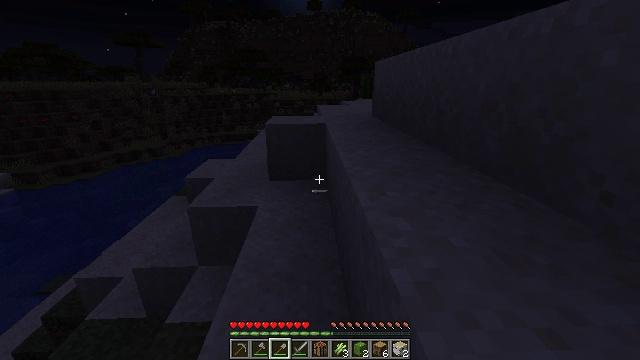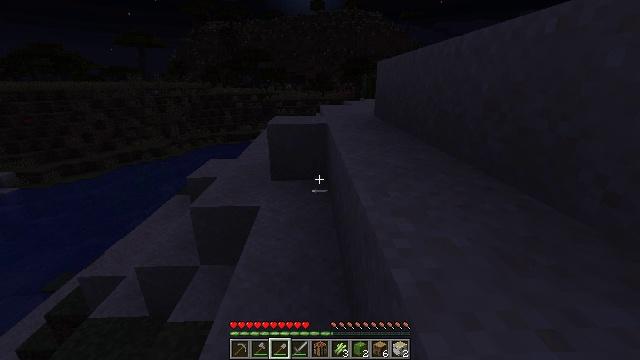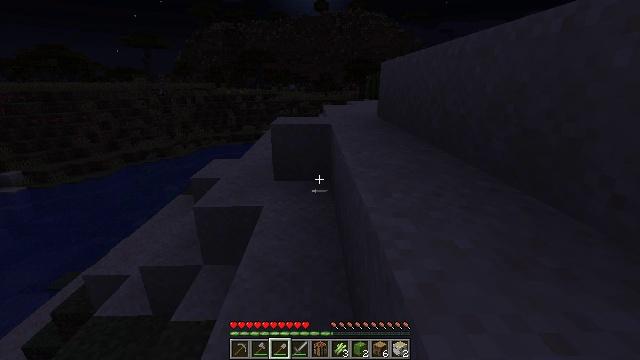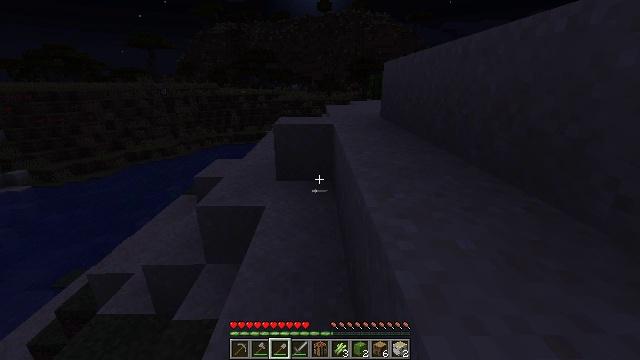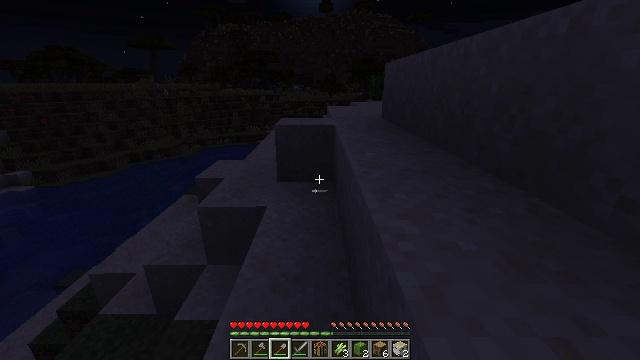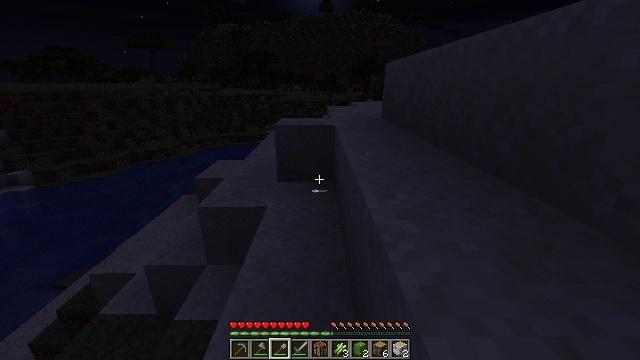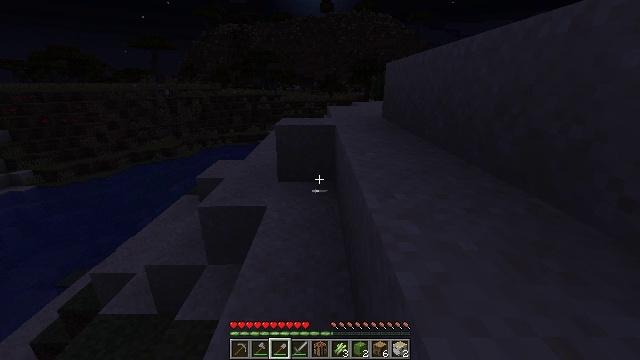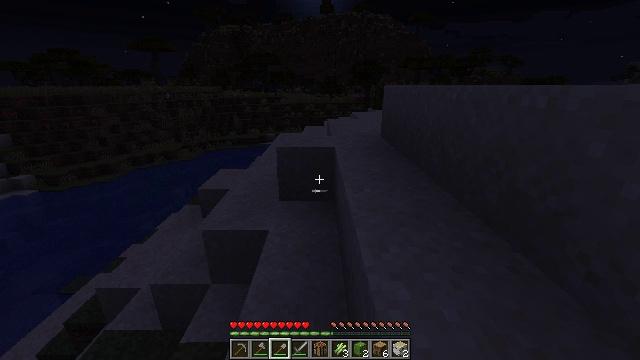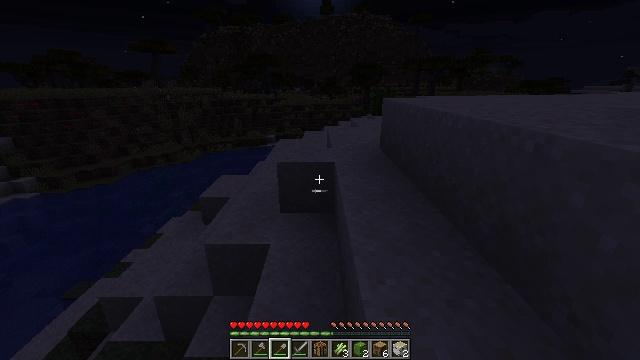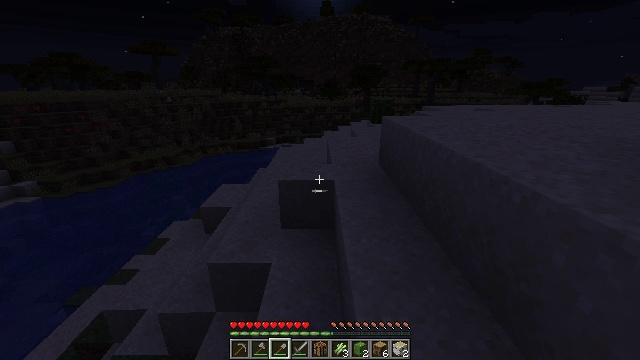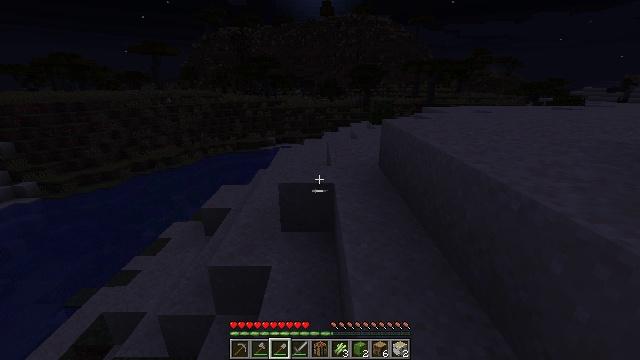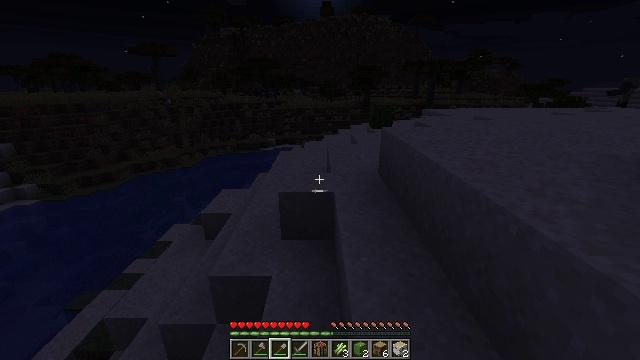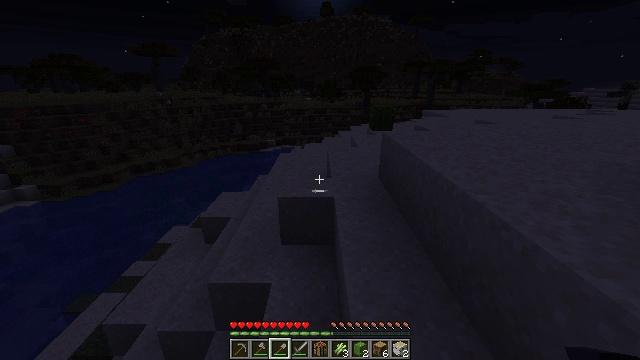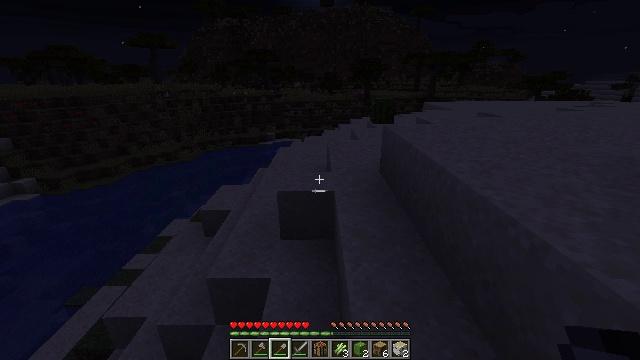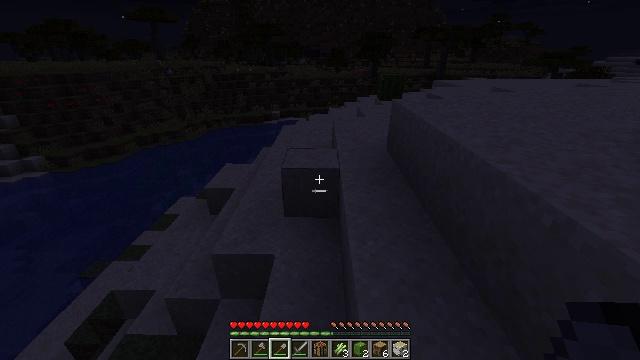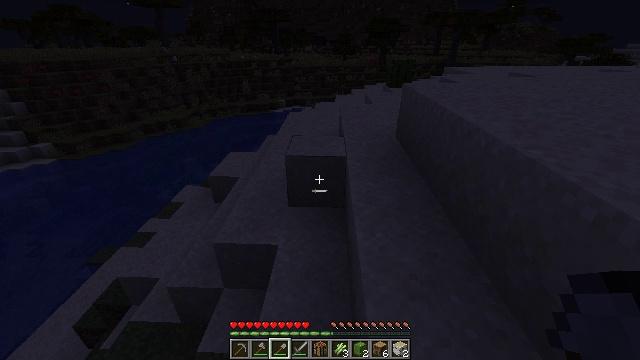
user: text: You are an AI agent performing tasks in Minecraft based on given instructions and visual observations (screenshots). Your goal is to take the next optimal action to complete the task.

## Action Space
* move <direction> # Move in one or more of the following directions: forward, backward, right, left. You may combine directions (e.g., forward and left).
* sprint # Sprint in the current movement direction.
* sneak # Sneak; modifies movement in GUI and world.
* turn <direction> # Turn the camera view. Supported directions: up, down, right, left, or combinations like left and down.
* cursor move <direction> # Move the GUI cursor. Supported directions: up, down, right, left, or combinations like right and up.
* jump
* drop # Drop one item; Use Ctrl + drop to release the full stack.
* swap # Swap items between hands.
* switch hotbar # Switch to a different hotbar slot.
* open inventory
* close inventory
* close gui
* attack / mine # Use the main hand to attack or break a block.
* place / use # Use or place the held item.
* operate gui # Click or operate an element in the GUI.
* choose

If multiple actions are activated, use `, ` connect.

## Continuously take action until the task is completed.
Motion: motion action
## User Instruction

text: Collect sand to make glass.
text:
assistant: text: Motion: move forward, attack / mine
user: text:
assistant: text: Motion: move forward, attack / mine
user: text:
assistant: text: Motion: move forward, attack / mine
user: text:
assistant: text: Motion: move forward, attack / mine
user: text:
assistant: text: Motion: move forward, attack / mine
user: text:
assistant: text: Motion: move forward, attack / mine
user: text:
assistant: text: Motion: move forward, attack / mine, jump
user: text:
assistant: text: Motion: move forward, attack / mine, jump
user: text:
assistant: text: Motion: move forward, jump
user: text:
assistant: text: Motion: move forward, jump
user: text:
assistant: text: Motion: move forward
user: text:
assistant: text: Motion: move forward
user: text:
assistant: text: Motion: move forward, turn down, jump
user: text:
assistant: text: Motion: move forward, turn left and down, jump
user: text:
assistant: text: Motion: move forward, turn left and down, jump
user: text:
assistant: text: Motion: move forward, turn left and down
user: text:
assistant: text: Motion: move forward
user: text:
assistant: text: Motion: move forward
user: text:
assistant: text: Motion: move forward
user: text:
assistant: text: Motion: move forward
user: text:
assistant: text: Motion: move forward
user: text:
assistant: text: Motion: move forward
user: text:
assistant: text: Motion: move forward
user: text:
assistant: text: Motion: move forward
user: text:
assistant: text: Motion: move forward, attack / mine
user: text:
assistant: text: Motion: move forward, attack / mine
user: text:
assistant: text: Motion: move forward, attack / mine
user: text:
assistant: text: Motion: move forward, attack / mine
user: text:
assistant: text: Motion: move forward, attack / mine
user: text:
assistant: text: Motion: move forward, attack / mine